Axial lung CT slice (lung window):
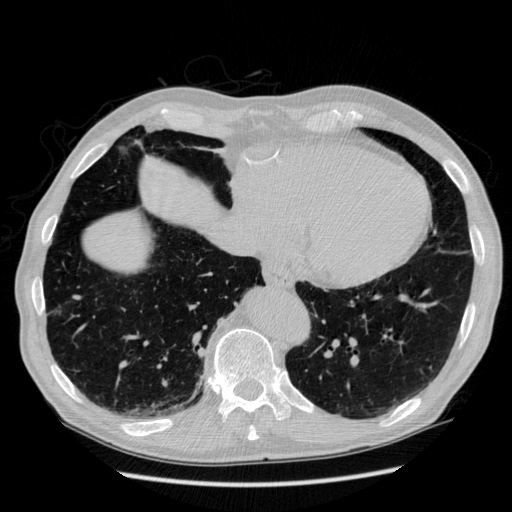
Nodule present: no